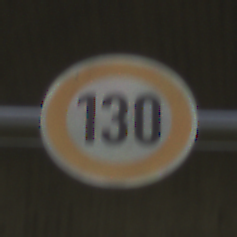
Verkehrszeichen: Geschwindigkeit130
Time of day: SunriseSunset
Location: Outdoor (Suburban)
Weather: PartlyCloudy
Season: NotSpecified
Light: Natural